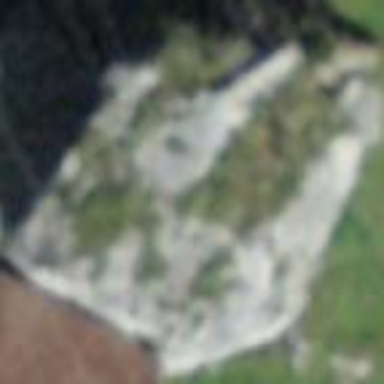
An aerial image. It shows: View of natural rock.